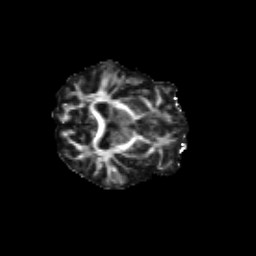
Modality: FA
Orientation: axial
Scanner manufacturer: siemens
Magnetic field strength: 3 T
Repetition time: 9.2 s
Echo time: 0.084 s